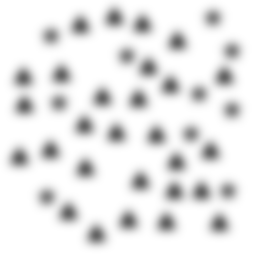
Squares: 0
Triangles: 28
Stars: 10
Total shapes: 38